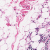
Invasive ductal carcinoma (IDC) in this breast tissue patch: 0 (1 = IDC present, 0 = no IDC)